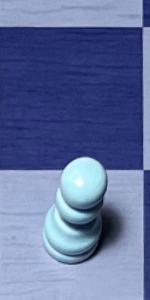
Label: Pawn_White